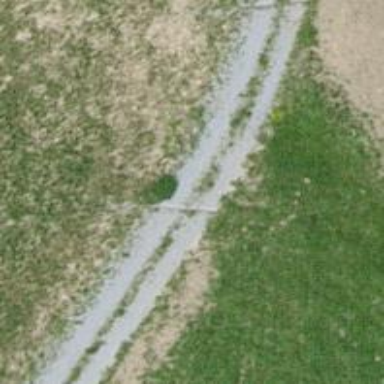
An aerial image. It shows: Track with grade 2 tracktype.